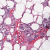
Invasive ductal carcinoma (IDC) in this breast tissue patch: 0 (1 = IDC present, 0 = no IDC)